Question: I am using batarang to determine the source of some performance issues. One of the bigger culprits was my own code, but this parentValueWatch thing is now topping the charts and I have no idea where it is or what triggers it. My brains are on the floor from so much Googling... anybody know?

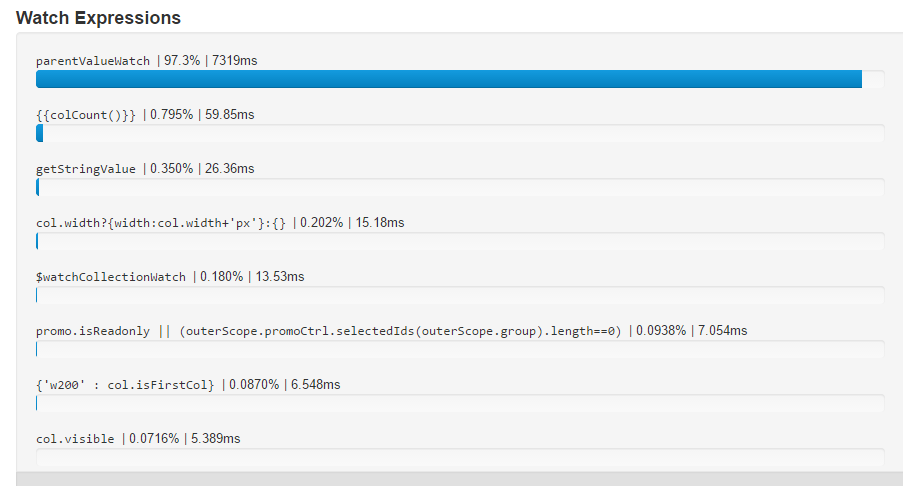
Answer: 'ParentValueWatch' is when a directive checks in its parent scope to see if any values have changed and, therefore, need to be changed itself.
Consider the simple directive,
'''
{
restrict:"AE",
scope:{
foo:'='
}
}
'''
Now let's say in the parent scope, 'foo' is an object.
'''
$parent.$scope.foo = {
bar:"zim"
}
'''
Each '$digest' cycle, the child $scope will need to check the parent scope's 'foo' value and each of its properties.
If 'foo' was a really big and deeply nested object, this would take a long time, thus why it is taking so long.
Inside the HTML, this might look like this:
'''
<div parent-directive>
<div foo-directive foo=bar></div></div>
'''
One quick work around for this is to "freeze-dry" the values by using ng-init.
'''
<div parent-directive>
<div foo-directive ng-init='zug={bar:$parent.foo.bar}' foo=zug></div></div>
'''
Now the value that is bound to a new object. You lose easy binding, but gain performance.
It is always a tradeoff.